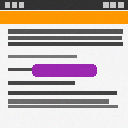
Screen state: on